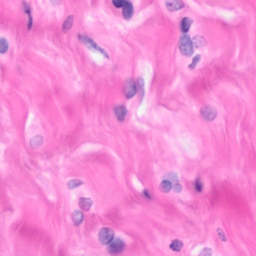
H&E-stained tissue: Breast